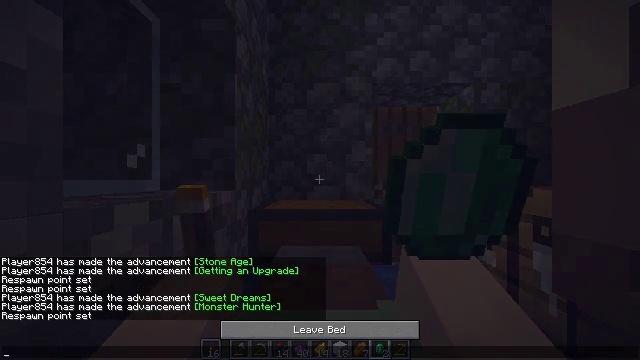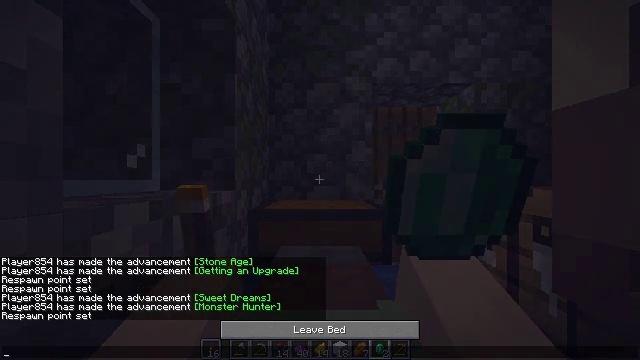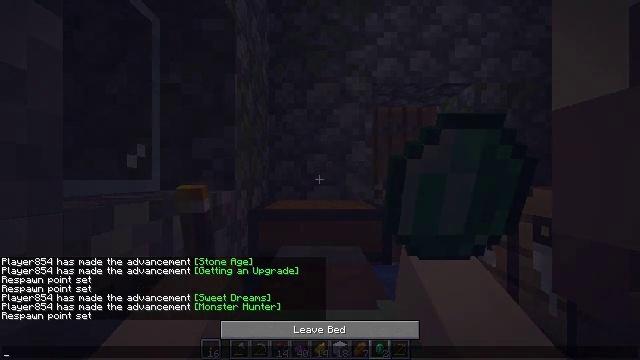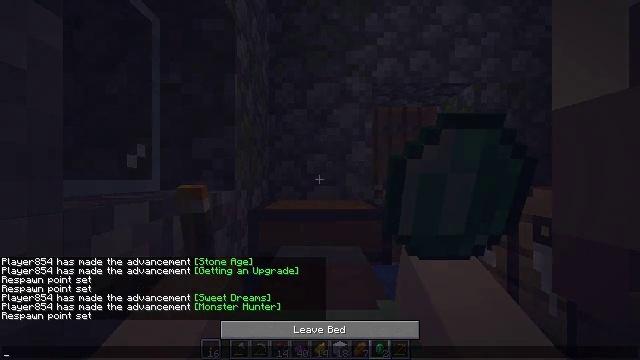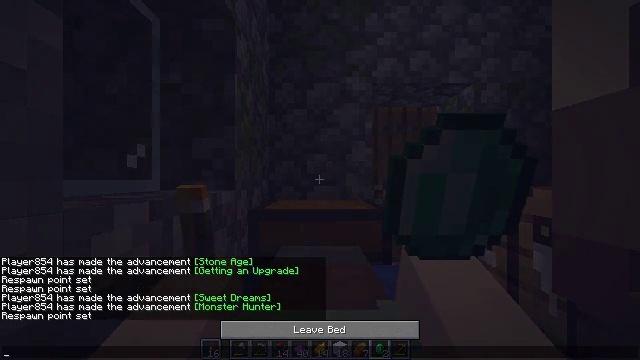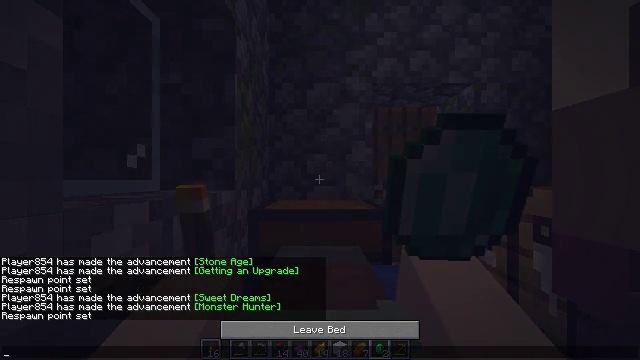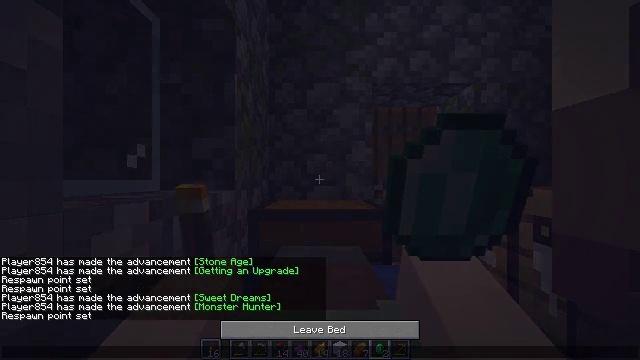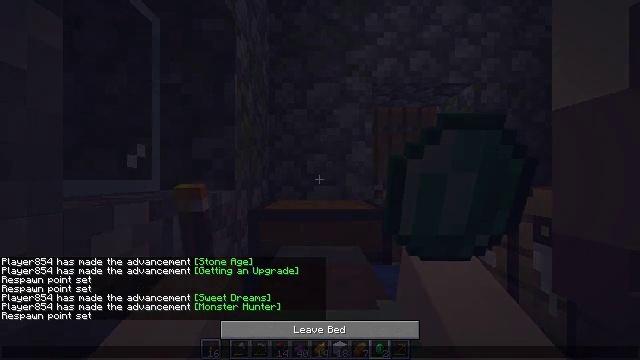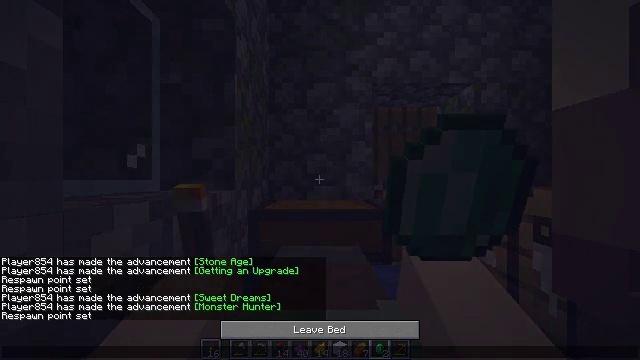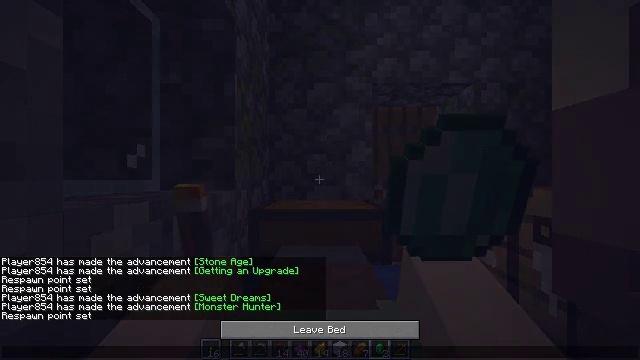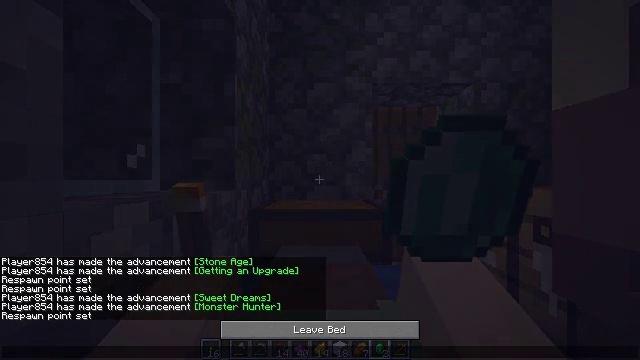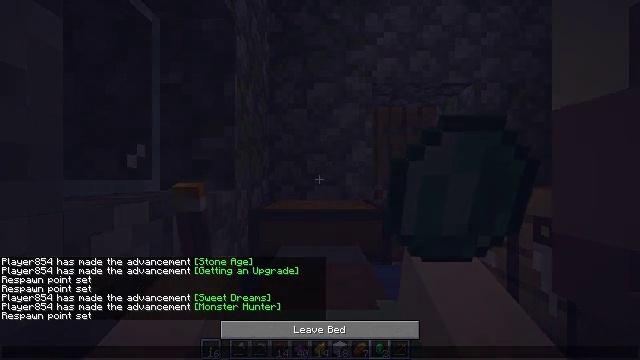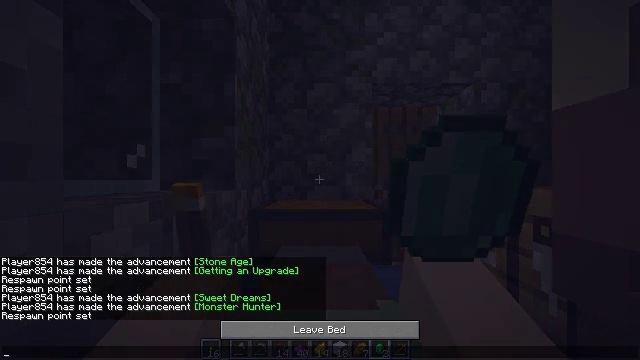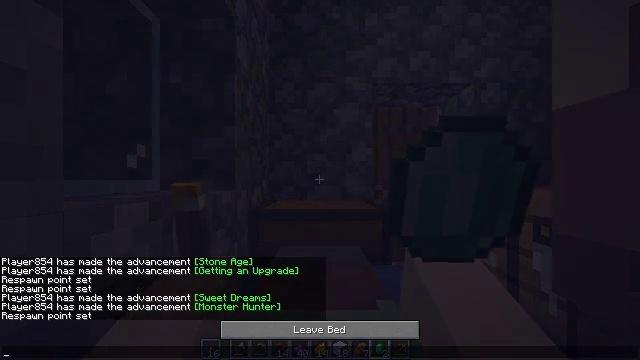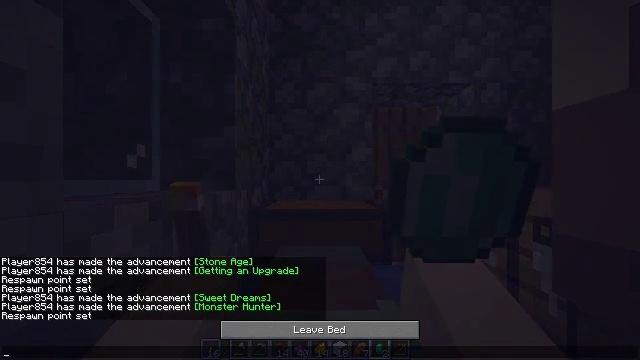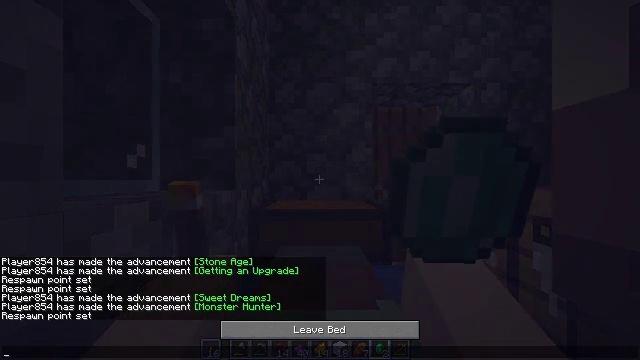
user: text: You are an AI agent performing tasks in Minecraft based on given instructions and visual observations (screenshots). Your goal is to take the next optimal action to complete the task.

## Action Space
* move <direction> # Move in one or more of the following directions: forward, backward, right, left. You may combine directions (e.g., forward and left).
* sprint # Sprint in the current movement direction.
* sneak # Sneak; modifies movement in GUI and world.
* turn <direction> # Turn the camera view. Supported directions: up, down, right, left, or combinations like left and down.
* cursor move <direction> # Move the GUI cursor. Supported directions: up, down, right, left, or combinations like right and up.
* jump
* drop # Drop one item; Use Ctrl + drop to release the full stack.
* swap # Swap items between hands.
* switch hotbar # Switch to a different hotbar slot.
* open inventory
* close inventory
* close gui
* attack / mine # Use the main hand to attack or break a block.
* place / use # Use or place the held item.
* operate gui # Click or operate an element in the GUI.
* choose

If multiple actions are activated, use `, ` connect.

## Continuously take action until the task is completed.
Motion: motion action
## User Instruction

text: Drop an emerald.
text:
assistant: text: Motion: no_op
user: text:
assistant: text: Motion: no_op
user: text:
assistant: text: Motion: no_op
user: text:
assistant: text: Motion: no_op
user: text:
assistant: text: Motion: no_op
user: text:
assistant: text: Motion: no_op
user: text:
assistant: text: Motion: no_op
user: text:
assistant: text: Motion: no_op
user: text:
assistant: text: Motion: no_op
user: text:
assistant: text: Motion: no_op
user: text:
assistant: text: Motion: no_op
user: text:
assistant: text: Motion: no_op
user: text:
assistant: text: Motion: no_op
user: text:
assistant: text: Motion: no_op
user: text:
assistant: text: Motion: no_op
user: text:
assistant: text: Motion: no_op
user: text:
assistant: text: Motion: no_op
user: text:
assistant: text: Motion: no_op
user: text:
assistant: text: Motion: no_op
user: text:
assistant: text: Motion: no_op
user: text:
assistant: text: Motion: no_op
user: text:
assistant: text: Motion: no_op
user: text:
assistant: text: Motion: no_op
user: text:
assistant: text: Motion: no_op
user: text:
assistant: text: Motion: no_op
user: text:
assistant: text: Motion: no_op
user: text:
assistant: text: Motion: no_op
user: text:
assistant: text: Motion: no_op
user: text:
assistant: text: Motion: no_op
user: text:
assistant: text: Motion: turn left